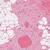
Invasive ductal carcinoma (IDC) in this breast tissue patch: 0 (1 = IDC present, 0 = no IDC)